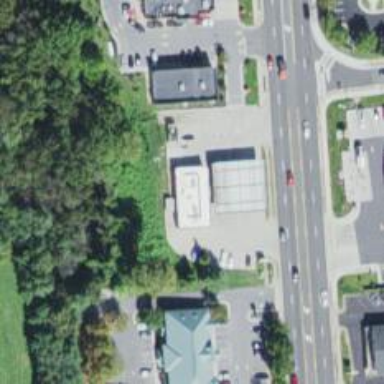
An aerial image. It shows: Convenience shop.